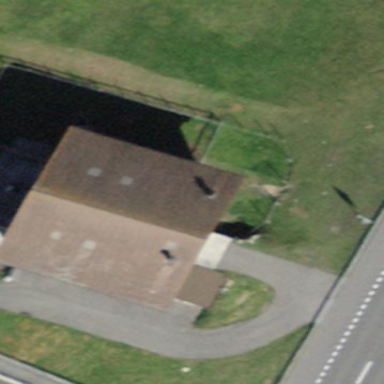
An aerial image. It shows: Farm auxiliary building with gabled roof.